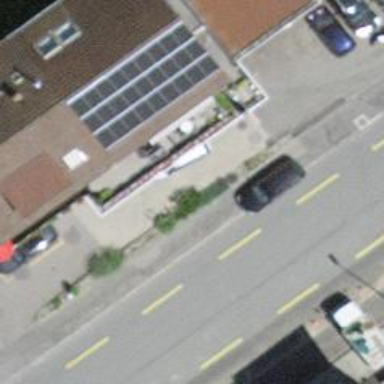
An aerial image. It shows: Fuel station.